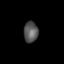
Tissue: lung
Cell type: Others
Senescence score: 0.2298
Nuclear area (px): 294
Mean DAPI intensity: 86.429